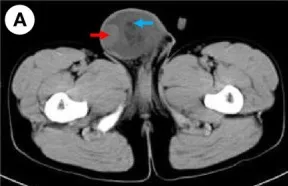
CT examination. (A) The CT scan before the surgery shows a mixed-density mass in the right scrotum, watery density (red arrow), and fat density (blue arrow) in the mass.
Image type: radiology (ct)